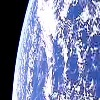
Label: cloud